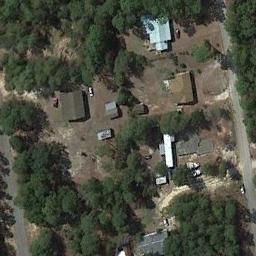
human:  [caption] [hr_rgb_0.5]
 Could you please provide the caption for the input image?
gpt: There are many trees in the middle residential area .

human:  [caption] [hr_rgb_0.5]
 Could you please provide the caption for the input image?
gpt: There is a road between the medium-sized residential areas .

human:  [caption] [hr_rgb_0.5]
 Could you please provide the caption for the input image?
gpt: The medium residential is on the bare land next to the trees .

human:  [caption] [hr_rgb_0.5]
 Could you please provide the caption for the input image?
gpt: The medium residential area with some houses of different sizes is surrounded by a grove of trees .

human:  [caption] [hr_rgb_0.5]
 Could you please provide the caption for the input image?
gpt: There are many green trees and some buildings on the medium residential area .